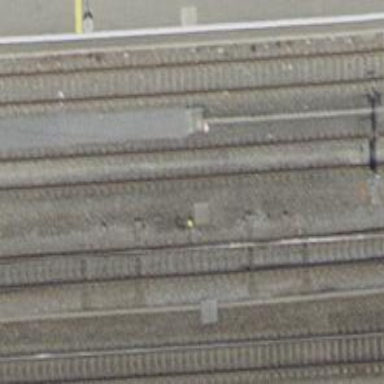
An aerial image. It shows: Railway track with electrified contact lines. This is siding track.